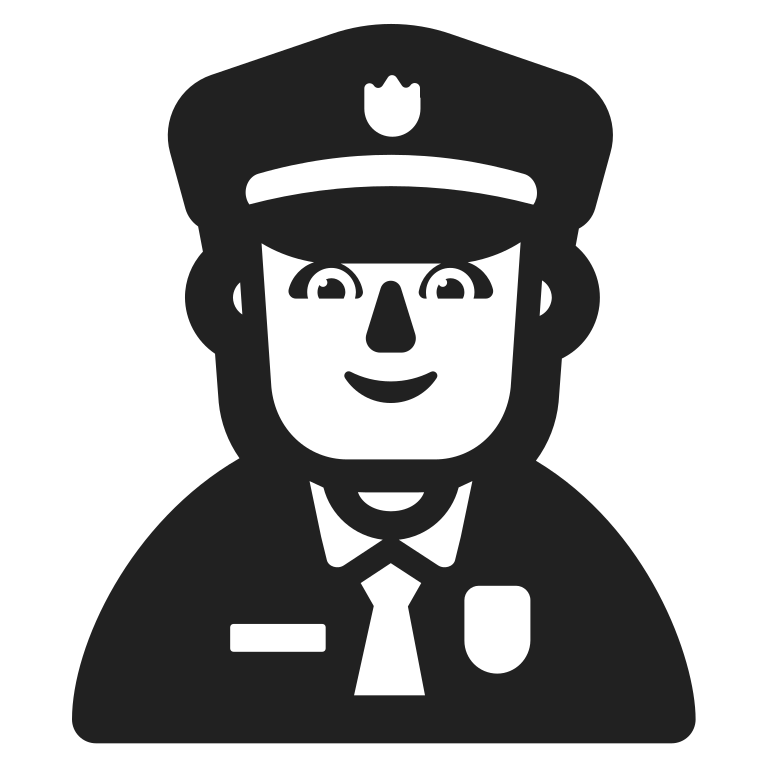
man police officer high contrast default